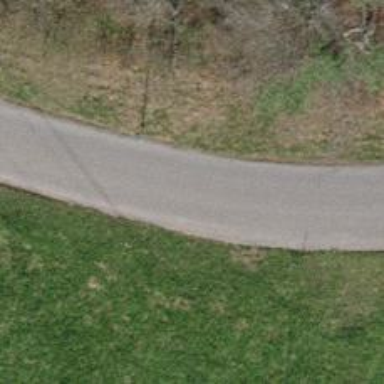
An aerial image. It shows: Residential road with asphalt surface and no sidewalk.